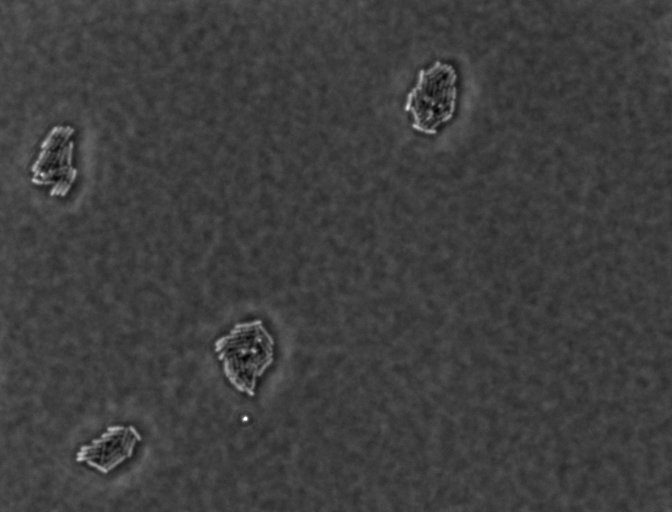
Escherichia coli 1612